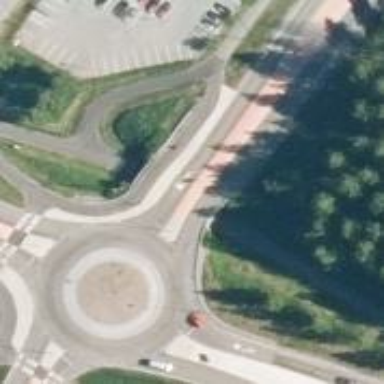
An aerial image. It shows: Cycleway.